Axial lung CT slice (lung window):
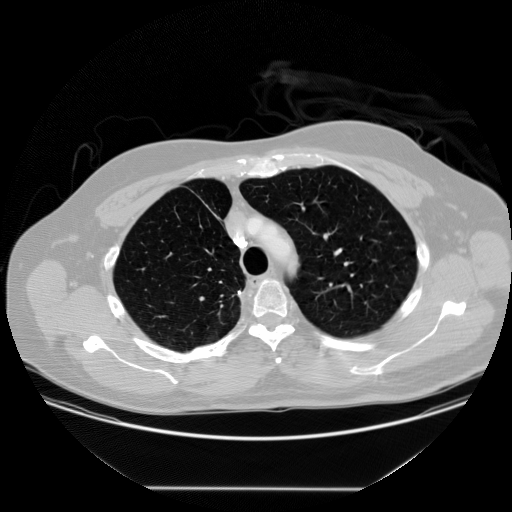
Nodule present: no